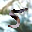
Label: 5